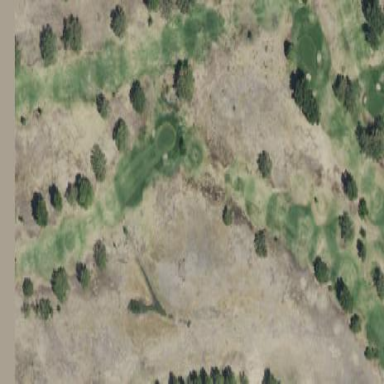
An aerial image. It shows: Golf course.